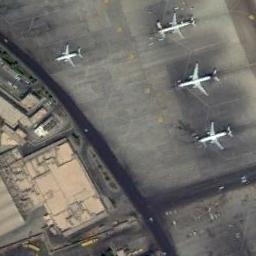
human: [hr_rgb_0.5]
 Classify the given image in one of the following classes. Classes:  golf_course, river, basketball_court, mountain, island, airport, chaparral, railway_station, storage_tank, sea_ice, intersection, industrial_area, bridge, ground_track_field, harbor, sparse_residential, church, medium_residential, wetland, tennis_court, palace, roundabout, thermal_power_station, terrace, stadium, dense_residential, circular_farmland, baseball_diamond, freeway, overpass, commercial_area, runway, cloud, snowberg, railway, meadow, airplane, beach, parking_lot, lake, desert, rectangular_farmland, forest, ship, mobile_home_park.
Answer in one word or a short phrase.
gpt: airplane